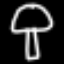
Label: mushroom